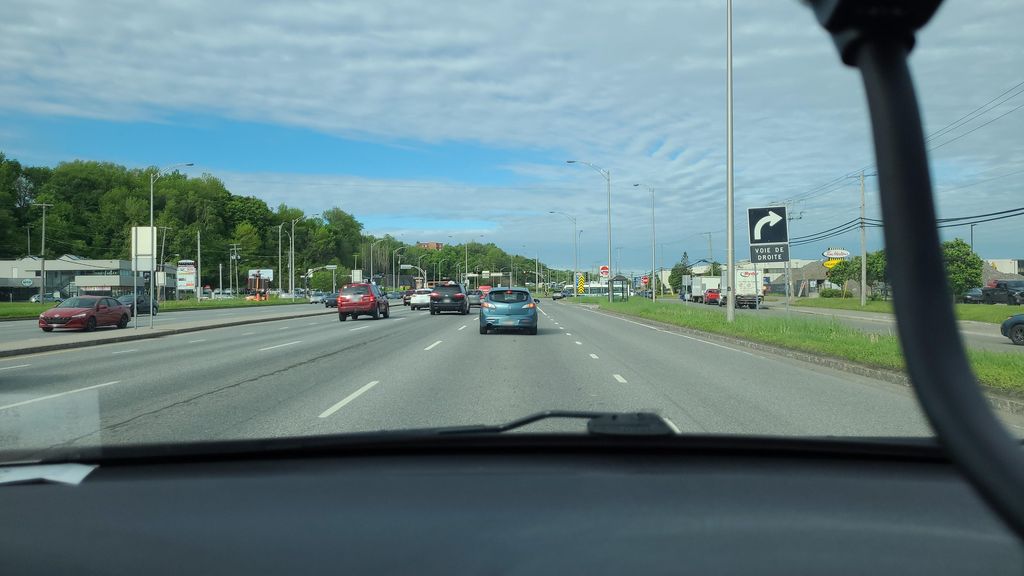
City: quebec_city